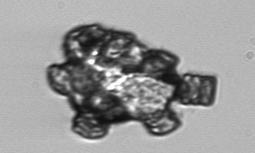
Label: Delphineis